Question: Alright I'm a bit baffled by this one. Changing an unrelated int property on my ViewModel seems to be making my Model unserializable.
I have an object which tracks the best time to contact someone. It can be set to Anyday, Weekdays, Evenings, SpecificDays and to Anytime, Mornings, Afternoons, Evenings, and SpecificTimes. When the object is saved, it gets serialized and sent to a WCF server.
In essence, the object is a collection of 7 Days. Each Day contains an int for the day of week, a collection of TimeSpans which define good calling hours for that day, an a collection of boolean flags which define which "shortcut" groups of times were selected (Morning, Afternoon, Evening, etc).
I am using MVVM and have a VM to handle this class. The only property the VM contains other then the collection of days is an int value of which "shortcut" group for the weekdays are defined (Weekdays, Weekends etc).
Everything works absolutely fine until I set the "shortcut" group for Weekdays to "SpecificDays". Upon saving, I get an error trying to pass the object to the WCF server. The error says it cannot serialize a parameter with the inner exception shown below (keep in mind that WCF errors are very generic and often do not point to the problem at all). Here's a screenshot of what I'm trying to do:

This doesn't make sense to me, because the ShortcutWeekday is not sent to the WCF server at all. The only thing that goes is the collection of Days. And another puzzling thing, clicking on the "Specific Days" radio button, then clicking back to another selection will make the WCF call fail as well. Also, if the problem was with my class itself, wouldn't it have failed saving anytime, not just for the Specific Days?? I double-checked the property values of the collection of Days using the example above, and the object properties are set exactly the same.
Inner Exception:
'''
"Type 'System.DelegateSerializationHolder+DelegateEntry' with data contract name
'DelegateSerializationHolder.DelegateEntry:http://schemas.datacontract.org/2004/07/System'
is not expected. Consider using a DataContractResolver or add any types not known
statically to the list of known types - for example, by using the KnownTypeAttribute
attribute or by adding them to the list of known types passed to DataContractSerializer."
'''
ViewModel properties:
'''
// Used to track which Radio Button is selected
private int _selectedWeekdayGroup = 0;
// Object holding the current BestContactTime
private BestContactTime _bestContactTime;
// Shortcut to multiple Days in BestContactTime
public int SelectedWeekdayGroup
{
get { return _selectedWeekdayGroup; }
set
{
//UpdateCallableDays(value); // This updates the BestContactTime.Days collection
_selectedWeekdayGroup = value;
//OnPropertyChanged("SelectedTimesGroups"); // This property is just which set of ShortcutTimes are displayed in checkboxes
}
}
'''
BestContactTime:
'''
// Should always have only 7 objects, one per day of week
public ObservableCollection<ContactDay> Days;
'''
Contact Day:
'''
public int WeekDay;
public SortableObservableCollection<TimeSpan> CallableTimes;
public SortableObservableCollection<bool> CallableTimeGroups;
'''
SortableObservableCollection is just a class which inherits from ObservableCollection with some additional methods such as Sorting and AddRange.
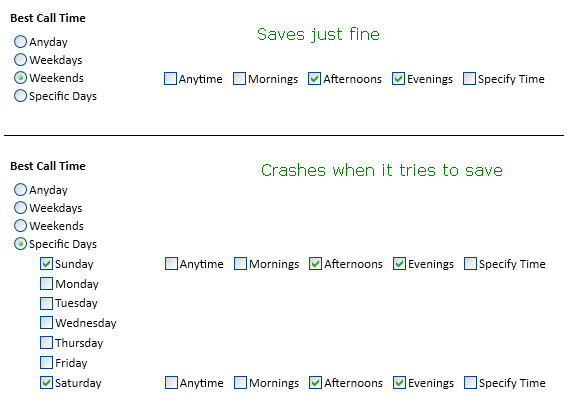
Answer: It looks like setting the property causes an event handler to be added.
Try adding '[field: NonSerialized]' to the event.